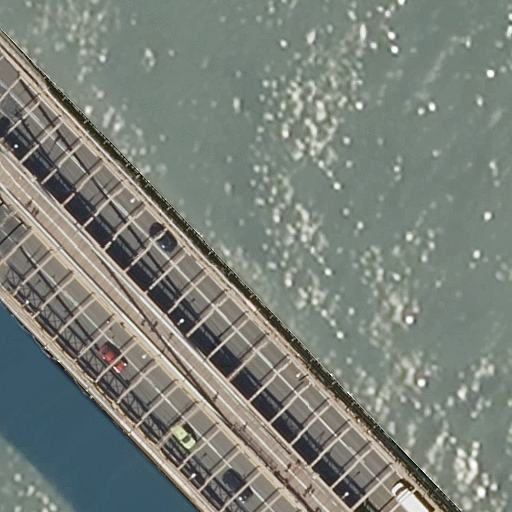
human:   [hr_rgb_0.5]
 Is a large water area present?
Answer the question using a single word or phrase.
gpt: yes

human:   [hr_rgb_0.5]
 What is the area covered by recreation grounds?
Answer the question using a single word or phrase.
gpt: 0m2

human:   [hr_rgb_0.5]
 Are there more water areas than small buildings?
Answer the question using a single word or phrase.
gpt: yes

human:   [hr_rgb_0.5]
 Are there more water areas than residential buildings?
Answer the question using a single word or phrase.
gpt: yes

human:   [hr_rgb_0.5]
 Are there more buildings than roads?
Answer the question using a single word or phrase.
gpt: no

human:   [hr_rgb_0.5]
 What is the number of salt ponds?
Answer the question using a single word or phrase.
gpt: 0

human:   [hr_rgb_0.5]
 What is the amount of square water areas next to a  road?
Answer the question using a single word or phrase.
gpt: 0

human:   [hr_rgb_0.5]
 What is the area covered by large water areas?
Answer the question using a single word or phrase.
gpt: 10605m2

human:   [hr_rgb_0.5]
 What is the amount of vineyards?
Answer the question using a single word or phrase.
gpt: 0

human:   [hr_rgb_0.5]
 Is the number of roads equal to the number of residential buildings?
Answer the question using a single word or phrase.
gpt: no

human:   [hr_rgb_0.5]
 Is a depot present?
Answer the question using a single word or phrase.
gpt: no

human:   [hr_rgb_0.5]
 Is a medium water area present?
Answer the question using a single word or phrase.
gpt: no

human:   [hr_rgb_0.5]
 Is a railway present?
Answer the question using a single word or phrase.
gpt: no

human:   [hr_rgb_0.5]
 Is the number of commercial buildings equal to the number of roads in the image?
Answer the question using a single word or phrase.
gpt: no

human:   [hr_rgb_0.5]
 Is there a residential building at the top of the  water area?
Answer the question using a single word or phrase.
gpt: no

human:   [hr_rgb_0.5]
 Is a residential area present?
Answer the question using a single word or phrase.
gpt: no

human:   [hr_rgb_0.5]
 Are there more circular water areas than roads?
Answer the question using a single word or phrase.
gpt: no

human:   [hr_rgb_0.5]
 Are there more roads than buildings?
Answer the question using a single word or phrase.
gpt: yes

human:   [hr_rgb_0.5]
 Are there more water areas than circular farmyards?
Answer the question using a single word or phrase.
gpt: yes

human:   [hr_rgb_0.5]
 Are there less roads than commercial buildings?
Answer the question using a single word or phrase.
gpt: no

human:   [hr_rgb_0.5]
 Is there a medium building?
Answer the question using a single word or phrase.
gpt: no

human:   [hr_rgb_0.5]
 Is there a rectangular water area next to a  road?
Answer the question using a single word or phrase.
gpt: yes

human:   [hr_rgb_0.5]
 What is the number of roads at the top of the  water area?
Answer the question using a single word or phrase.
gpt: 0

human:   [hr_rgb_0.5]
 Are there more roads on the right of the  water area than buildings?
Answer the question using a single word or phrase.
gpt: no

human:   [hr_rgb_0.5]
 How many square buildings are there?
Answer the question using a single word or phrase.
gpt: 0

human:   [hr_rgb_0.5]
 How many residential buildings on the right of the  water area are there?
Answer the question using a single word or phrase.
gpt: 0

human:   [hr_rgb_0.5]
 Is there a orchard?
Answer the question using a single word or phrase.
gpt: no

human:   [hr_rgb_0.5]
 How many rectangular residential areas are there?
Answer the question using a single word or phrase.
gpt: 0

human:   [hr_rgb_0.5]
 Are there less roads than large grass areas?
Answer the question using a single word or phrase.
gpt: no

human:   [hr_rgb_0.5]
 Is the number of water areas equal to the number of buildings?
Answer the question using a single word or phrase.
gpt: no

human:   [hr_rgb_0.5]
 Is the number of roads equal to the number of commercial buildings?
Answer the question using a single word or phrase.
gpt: no

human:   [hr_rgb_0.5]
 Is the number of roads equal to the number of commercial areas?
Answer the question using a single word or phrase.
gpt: no

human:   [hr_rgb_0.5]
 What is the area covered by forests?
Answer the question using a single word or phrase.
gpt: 0m2

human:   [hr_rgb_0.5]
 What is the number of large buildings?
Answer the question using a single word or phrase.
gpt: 0

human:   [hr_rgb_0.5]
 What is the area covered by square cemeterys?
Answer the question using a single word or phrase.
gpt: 0m2

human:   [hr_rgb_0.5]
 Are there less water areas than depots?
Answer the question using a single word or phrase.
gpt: no